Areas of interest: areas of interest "Scientific Research Institution"
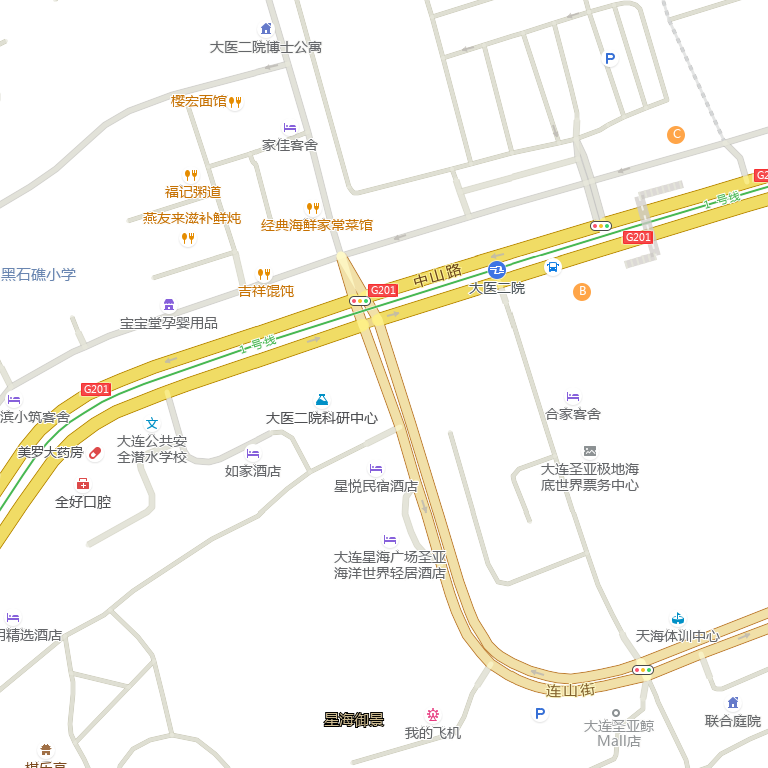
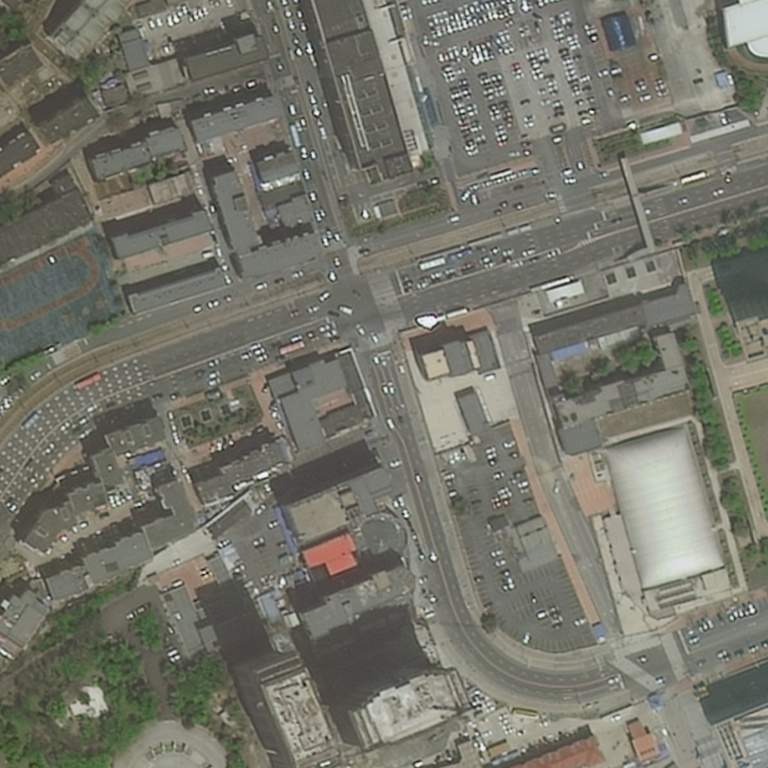